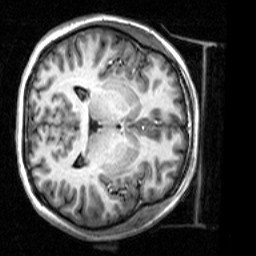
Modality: T1w
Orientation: axial
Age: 20
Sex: female